Question: The label is given a fixed width via 'label.setFixedWidth(200)'.
The text inside of label is shorter then label's width. As it is now the label text is being centered within a label. But I would like the text to be aligned with the label's right side so the text right side is edge by edge to lineEdit widget left edge.

'''
from PyQt4 import QtCore, QtGui
class MainWindow(QtGui.QMainWindow):
def __init__(self, parent=None):
super(MainWindow, self).__init__(parent)
self.resize(720, 480)
cWidget = QtGui.QWidget(self)
self.setCentralWidget(cWidget)
layout = QtGui.QHBoxLayout(cWidget)
label = QtGui.QLabel(" Label Text Value: ")
label.setFixedWidth(200)
layout.addWidget(label)
textEdit = QtGui.QTextEdit()
textEdit.setMaximumHeight(14)
layout.addWidget(textEdit)
button=QtGui.QPushButton("Browse")
layout.addWidget(button)
if __name__ == "__main__":
app = QtGui.QApplication(sys.argv)
frame = MainWindow()
frame.show()
sys.exit(app.exec_())
'''
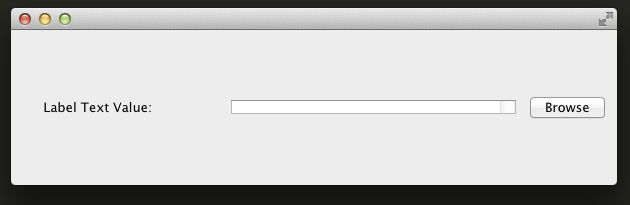
Answer: If you don't want to use spacers, this does this trick:
'''
label.setAlignment(QtCore.Qt.AlignRight | QtCore.Qt.AlignVCenter)
'''